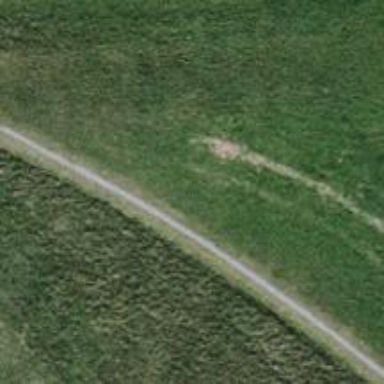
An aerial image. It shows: Compacted path.